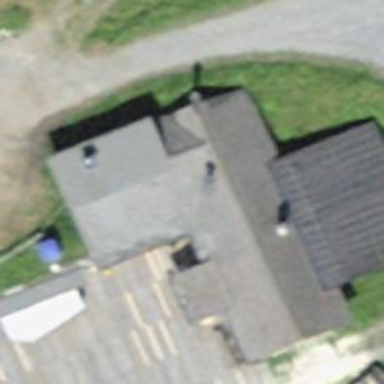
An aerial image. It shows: Restaurant.